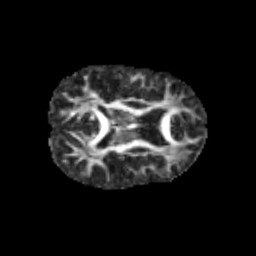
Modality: FA
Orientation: axial
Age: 10
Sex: female
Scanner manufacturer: siemens
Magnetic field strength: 3 T
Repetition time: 3.8 s
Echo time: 0.07 s